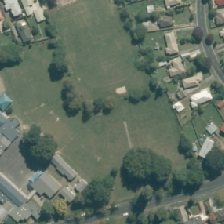
Land cover: urban_parkland